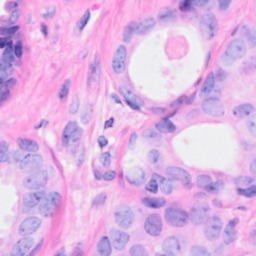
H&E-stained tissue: Breast